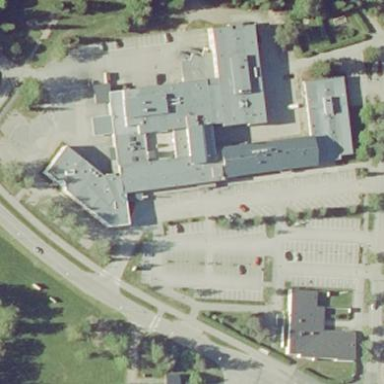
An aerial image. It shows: Healthcare facility identified as hospital.